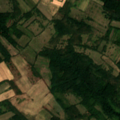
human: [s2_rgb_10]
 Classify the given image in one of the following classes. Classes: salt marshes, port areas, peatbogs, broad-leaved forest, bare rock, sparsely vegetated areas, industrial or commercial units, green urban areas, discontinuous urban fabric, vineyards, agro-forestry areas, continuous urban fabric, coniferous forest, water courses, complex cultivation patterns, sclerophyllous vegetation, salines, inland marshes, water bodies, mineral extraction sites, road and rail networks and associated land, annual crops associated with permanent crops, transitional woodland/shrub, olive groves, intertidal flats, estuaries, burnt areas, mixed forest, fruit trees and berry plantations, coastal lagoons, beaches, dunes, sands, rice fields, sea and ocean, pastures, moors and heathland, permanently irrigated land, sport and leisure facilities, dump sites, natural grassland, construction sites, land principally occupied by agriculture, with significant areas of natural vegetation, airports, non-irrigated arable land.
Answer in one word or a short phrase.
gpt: complex cultivation patterns, land principally occupied by agriculture, with significant areas of natural vegetation, broad-leaved forest, transitional woodland/shrub